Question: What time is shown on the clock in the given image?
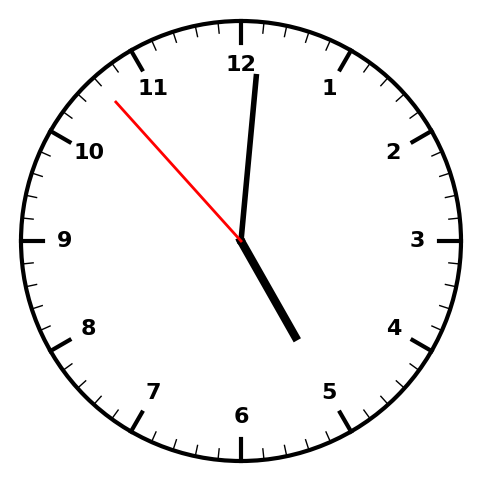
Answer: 05:00:53